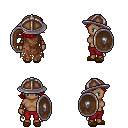
a pixel art fantasy rpg character, female body template, human, dark skin, brown tattered cape, red pants, red swoop hairstyle, chain helm, cloth bracers, brown slippers, shield, four views (front, back, left, right), 2x2 character sprite sheet, small pixel art, hard edges, no anti-aliasing